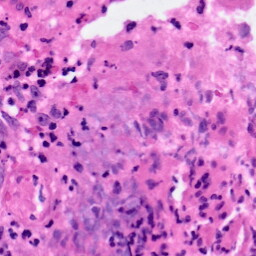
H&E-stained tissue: Pancreatic